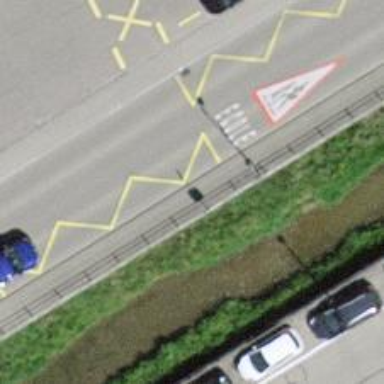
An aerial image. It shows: Bus stop with platform for public transport.